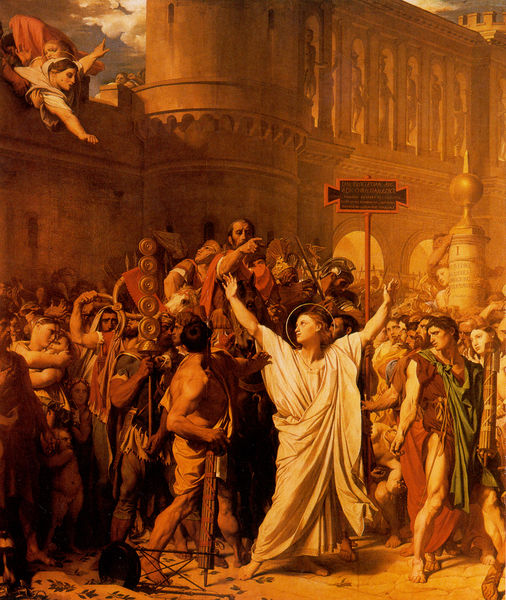
Titel: Das Martyrium des hl. Symphorian
Künstler: Jean Auguste Dominique Ingres
Standort: Autun
Institution: Cathédrale Saint-Lazare
Schlagwörter: gemälde, gruppe, himmel, kampf, mann, nackt, umhang, weiß, wolken, frauen, gelb, grün, menschen, ocker, stadt, äste, braun, fenster, finger, frankreich, frau, geste, haar, hell, kleid, licht, männer, orange, schwarz, straße, szene, säule, gebäude, haus, rot, schloss, weg, wolke, beige, hochformat, malerei, masse, menge, versammlung, wand, architektur, arm, arme, falten, spitze, stein, steine, hände, ast, zweige, figur, gewand, gold, haare, pose, klassizismus, krone, kinder, turm, engel, skulptur, beine, bein, fassade, gasse, zuschauer, mauer, barun, weis, figuren, arch, architecture, balcony, blue, celebration, church, court, crowd, fight, gathering, hands, historienbild, men, oil, palace, people, red, religious, robes, soldaten, soldier, soldiers, sword, white, women, tafel, black, dress, female, figures, golden, green, group, hair, old, painting, robe, wall, windows, woman, yellow, muskeln, inschrift, sheet, brown, faltenwurf, plastik, zeigen, zinnen, barfuss, nische, schild, ruine, antike, burg, religion, zweig, aufruhr, festung, gefangennahme, protest, waffen, soldat, waffe, menschenmasse, kugel, herrscher, lorbeer, menschenmenge, rom, rolle, römer, schein, gestus, hand, heiligenschein, skulpturen, plastiken, nimbus, soladt, christus, jesus, muskel, angel, classical, cloud, clouds, greek, heaven, man, masses, naked, roman, sky, toga, verfolgung, flehen, historienmalerei, building, street, tower, historiengemälde, historismus, predigt, erscheinung, heiliger, jeanne d'rc, prozession, child, feet, tempel, armbrust, heilige, märtyrer, heilig, christen, heiland, legionär, tunika, castle, color, ruins, realism, köcher, french, martyr, revolution, saint, story, christentum, cross, sculpture, statue, pompier, retten, calvary, ingres, lorbeerzweige, verkündigung, children, door, scene, römisch, town, drape, drapery, love, dirt, italy, person, standarte, zinne, mann frau, city, human, procession, ancient, arms, clothes, nischen, renaissance, rome, temple, cathedral, niches, square, walls, togen, buildings, gate, art, statues, johanna von orleans, medieval, märtyrerin, togas, tunikas, wunder, ange, antiquity, classicism, god, hero, sandals, christ, jews, figure, baby, canvas, colour, paint, aquaduct, pointing, globe, drama, dramatic, christian, mary, heilger, christianity, faruen, saints, meilenstein, legionäre, gesture, narrative, dancing, standing, biblical, arrow, bow, staff, body, realistic, muscle, bodies, guards, rutenbündel, turret, crowds, text, glory, sepia, point, leg, babies, chaos, weapon, bouguereau, togae, j.a.d. ingres, apostle, archa, banner, bige, body language, citywall, crossbow, felehne, halo, histosrimus, jad ingres, rches, reach, romans, sabines, sculptures, sign, jeanne d'arc, holy, jerusalem, standard, david, bundle, freedom, execution, ausruf, glow, stop, versammlungen, outstretched, triumph, liberty, statuen, indoors, marie, plaque, tunic, aureol, martyrdom, apollonia, helmut, scupture, sint, vintage, savior, mace, rennaisance, reaching, heroine, roange, onlookers, condemnation, forum, rods, holy saint in danger from a mob, legion, buildling, saving, gesturing, buildin, white robe, white linen, centurion, centurrions, throng, pa, protesting, desperation, robe', peope, heroince, naked child, lscheigen, proklamation, sant, outstretched arms, racism, 많은 사람들의 찬양을 받고 있어요, 누군가 구해달라고 하네요, 흰색옷을 입은 사람에게 손가락질을 합니다, 사람들이 흰색옷을 입은 사람을 부러워합니다